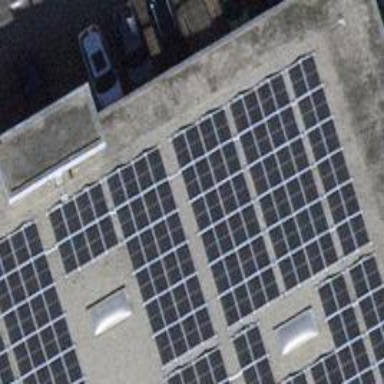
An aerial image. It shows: Solar photovoltaic panel generator.